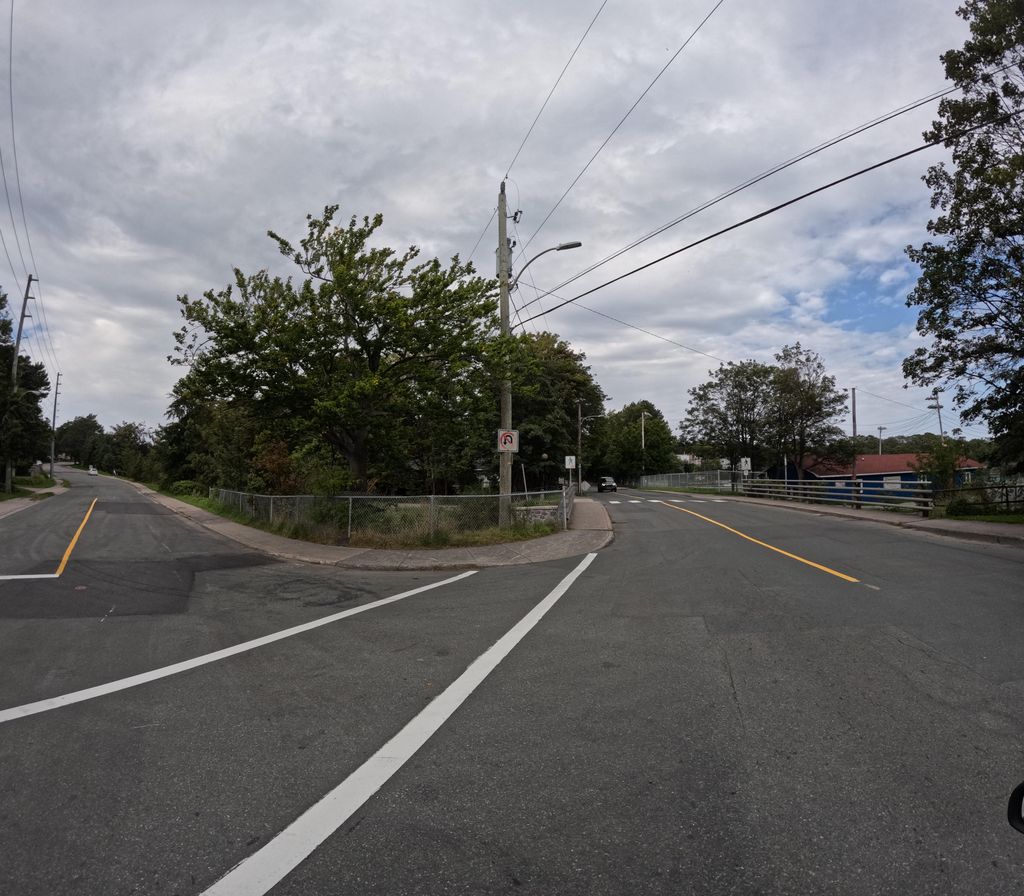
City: st_johns